Question: I have a Textbox on a form. I Want to highlight the textbox and write a tag in the bottom of the text box in javascript. i am doing the following to get the value,
'''
var form = getAdjustedForm(obj, modelKey);
var reasonText = document.getElementById("AlertSuppression_Reason").value;
if (reasonText == "" || reasonText.length == 0 || reasonText == null) {
$('#AlertSuppression_Reason').text("This Trade will be updated.");
document.getElementById('AlertSuppression_Reason').style.borderColor = "red";
}
'''
With this the textbox is turning red but its not writing a tag. I want something like:

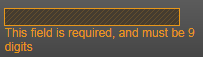
Answer: You need to create a text container, like 'span', that's gonna be hidden by default. Then you need to add an event listener like 'onkeyup' to the textbox that's gonna detect its value's length, if the textbox is empty, then display the text.
Example in pure JS:
<URL>